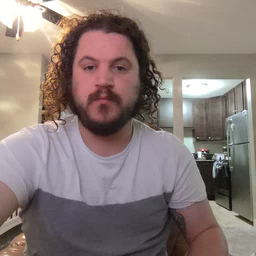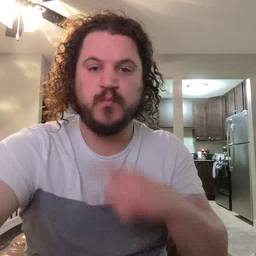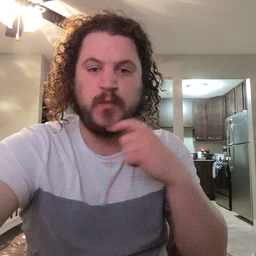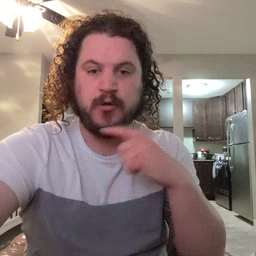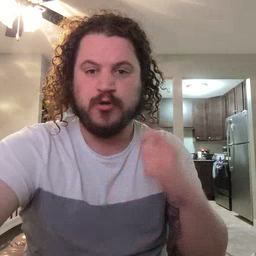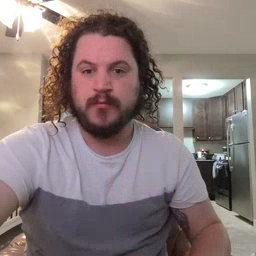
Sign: dryer